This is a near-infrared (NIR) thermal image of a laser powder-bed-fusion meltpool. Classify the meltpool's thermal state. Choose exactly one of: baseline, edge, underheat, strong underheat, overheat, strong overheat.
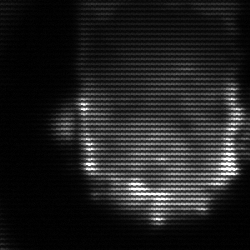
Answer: baseline